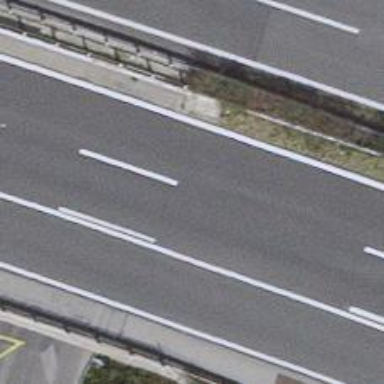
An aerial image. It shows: View of motorway.